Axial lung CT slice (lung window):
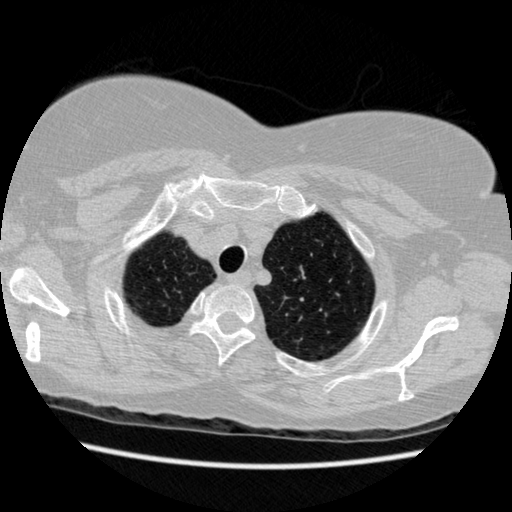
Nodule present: no